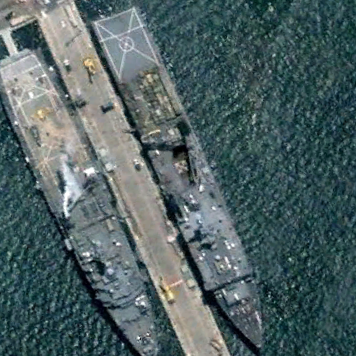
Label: combat